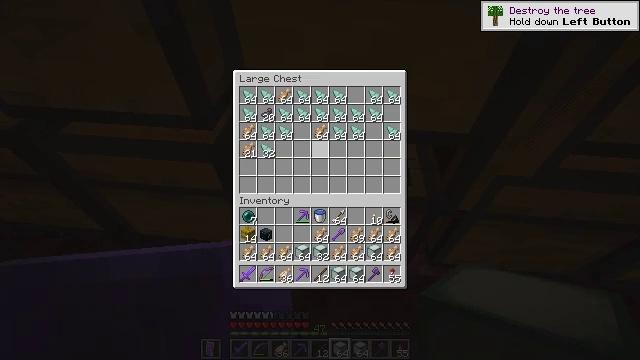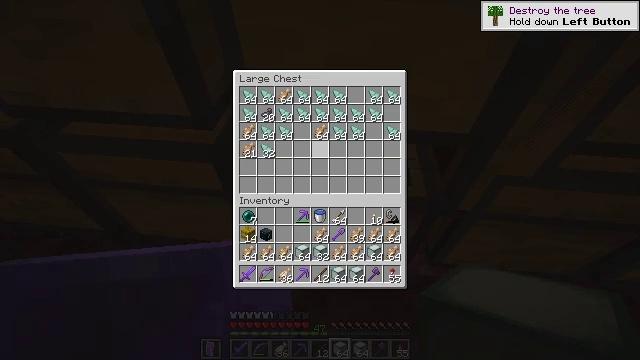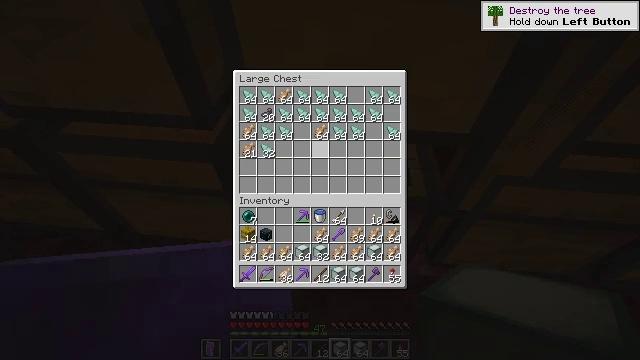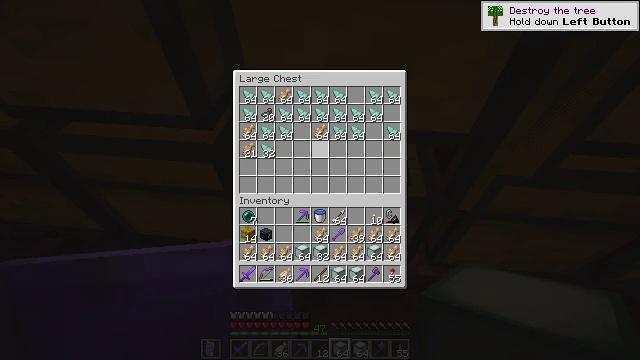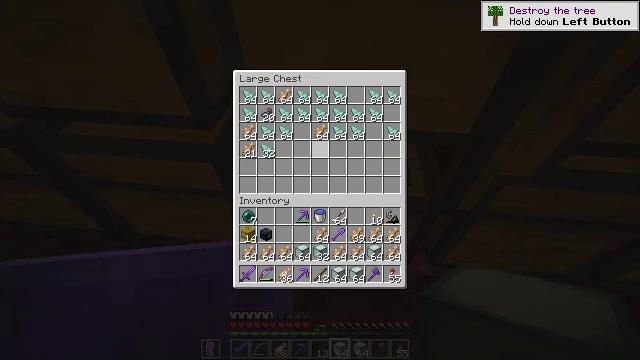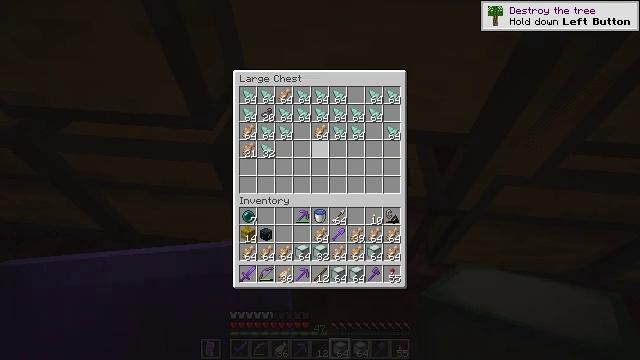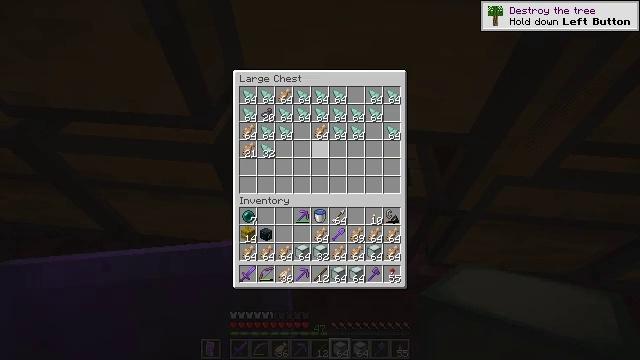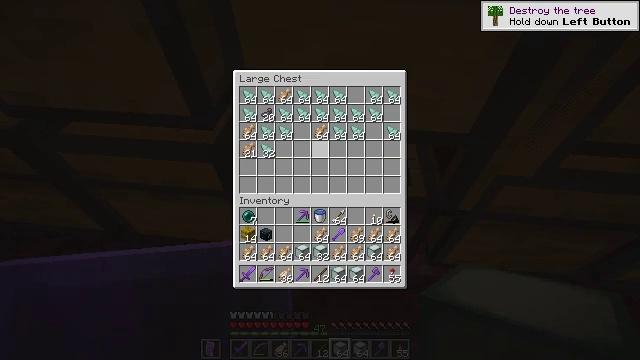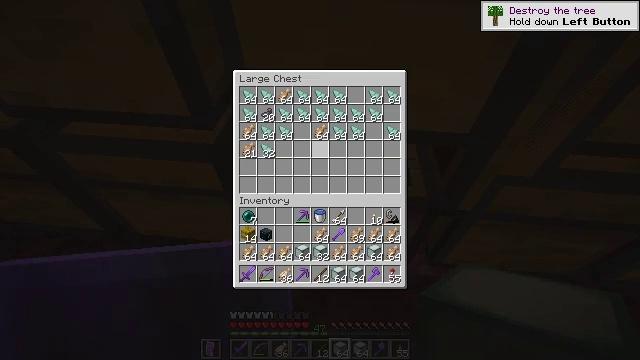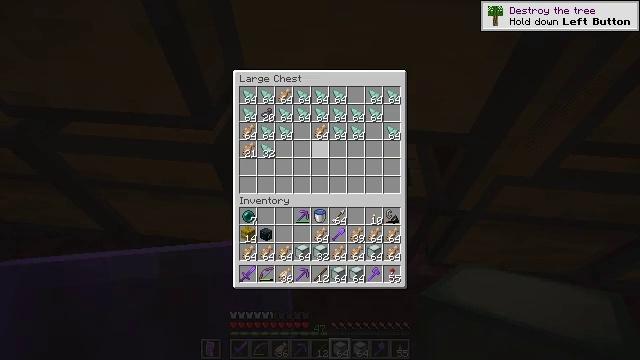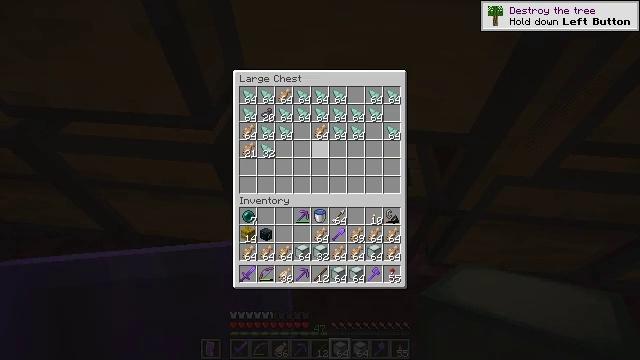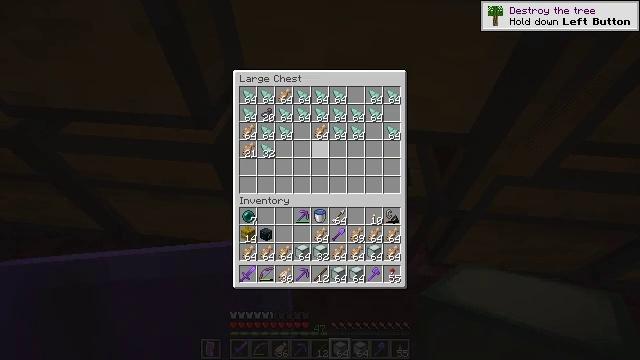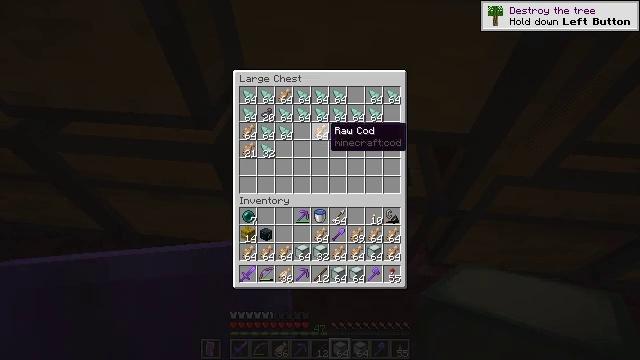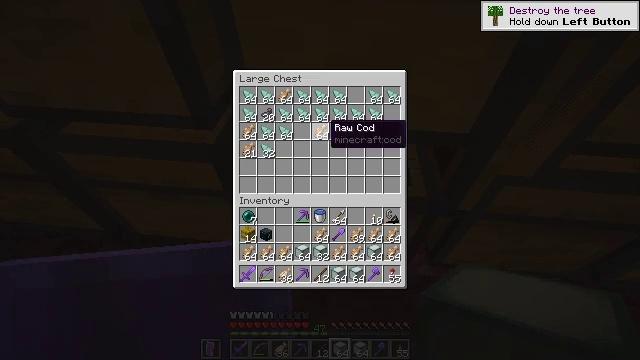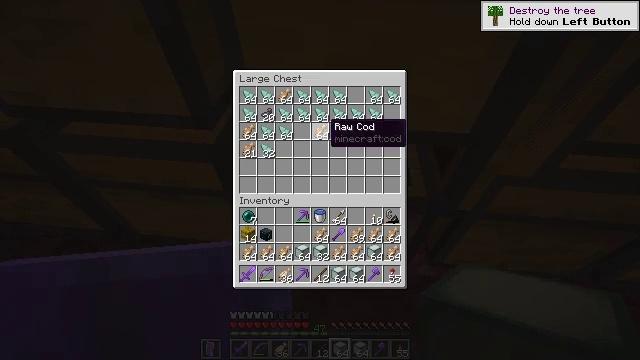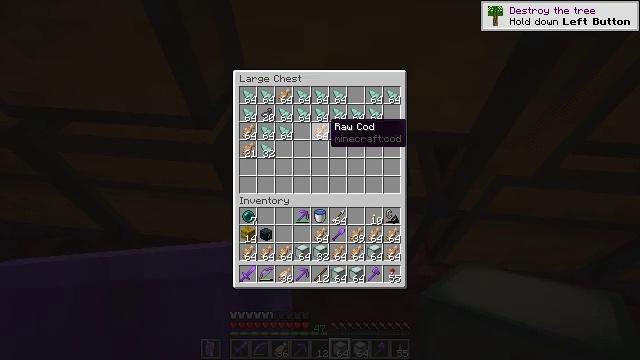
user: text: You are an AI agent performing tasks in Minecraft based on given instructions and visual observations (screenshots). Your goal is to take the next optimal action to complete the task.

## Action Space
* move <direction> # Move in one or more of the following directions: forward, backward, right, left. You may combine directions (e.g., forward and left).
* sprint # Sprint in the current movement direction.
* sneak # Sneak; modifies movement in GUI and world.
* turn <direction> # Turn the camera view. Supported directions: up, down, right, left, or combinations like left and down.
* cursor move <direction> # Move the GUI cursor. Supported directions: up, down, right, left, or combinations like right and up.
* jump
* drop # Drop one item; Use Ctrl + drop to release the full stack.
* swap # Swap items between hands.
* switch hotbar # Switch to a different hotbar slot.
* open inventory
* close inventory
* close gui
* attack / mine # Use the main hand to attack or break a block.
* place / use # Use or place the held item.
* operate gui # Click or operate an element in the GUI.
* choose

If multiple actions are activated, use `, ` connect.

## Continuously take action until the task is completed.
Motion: motion action
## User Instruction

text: Put back the crafting table.
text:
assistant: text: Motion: no_op
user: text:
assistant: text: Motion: no_op
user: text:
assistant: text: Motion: no_op
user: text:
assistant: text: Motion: no_op
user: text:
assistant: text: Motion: no_op
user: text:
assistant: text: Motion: no_op
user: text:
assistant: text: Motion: no_op
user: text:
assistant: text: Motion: no_op
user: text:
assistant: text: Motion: no_op
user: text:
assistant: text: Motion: no_op
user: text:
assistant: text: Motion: no_op
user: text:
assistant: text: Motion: no_op
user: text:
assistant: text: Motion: no_op
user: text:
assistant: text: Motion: no_op
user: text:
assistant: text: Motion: no_op
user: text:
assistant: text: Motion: no_op
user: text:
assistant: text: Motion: no_op
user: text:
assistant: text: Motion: no_op
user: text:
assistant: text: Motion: no_op
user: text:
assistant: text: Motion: attack / mine
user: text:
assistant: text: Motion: attack / mine
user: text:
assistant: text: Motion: turn left
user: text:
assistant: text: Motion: turn left
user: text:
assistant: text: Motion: turn left
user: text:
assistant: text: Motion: no_op
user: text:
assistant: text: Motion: no_op
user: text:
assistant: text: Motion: sneak
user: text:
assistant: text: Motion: sneak
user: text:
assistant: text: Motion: sneak
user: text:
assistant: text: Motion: sneak